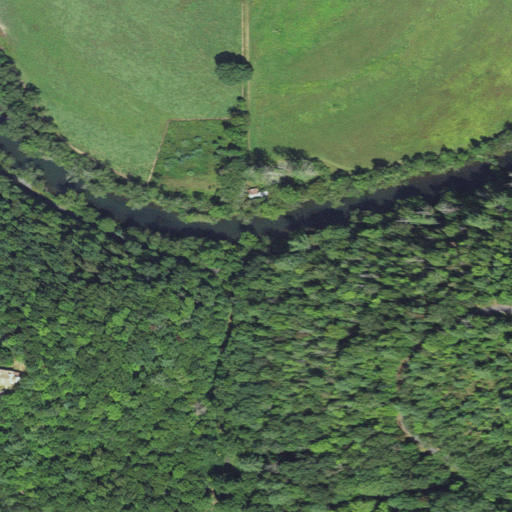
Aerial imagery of valley in North Carolina named Poplar Cove containing mixed forest, pasture, open development, deciduous forest, evergreen forest, herbaceous wetlands, low intensity development, and open water